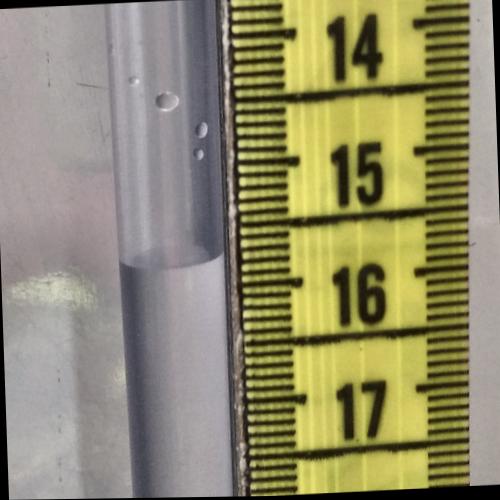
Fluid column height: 15.7 cm